Question: I have seen many posts for facebook authentication , either those are old or not working correctly as it should be.
However finally I have made something in my project that works but not fully. Here is code where I ask for
'''
var facebookAuthenticationOptions = new FacebookAuthenticationOptions()
{
AppId = "...ID",
AppSecret = "...AppSecret",
AuthenticationType = "Facebook",
SignInAsAuthenticationType = "ExternalCookie",
//Provider = new FacebookAuthenticationProvider
//{
// OnAuthenticated = async ctx =>
// {
// if (ctx.User["birthday"] != null)
// {
// ctx.Identity.AddClaim(new Claim(ClaimTypes.DateOfBirth,ctx.User["birthday"].ToString()));
// }
// }
//}
};
facebookAuthenticationOptions.Scope.Add("user_birthday");
//facebookAuthenticationOptions.Scope.Add("first_name");
//facebookAuthenticationOptions.Scope.Add("last_name");
//page goes blank if ask for first_name,last_name , if comment out works
//but doesn give date of birth or likes or other things.
facebookAuthenticationOptions.Scope.Add("publish_stream");
facebookAuthenticationOptions.Scope.Add("user_likes");
facebookAuthenticationOptions.Scope.Add("friends_likes");
facebookAuthenticationOptions.Scope.Add("read_stream");
facebookAuthenticationOptions.Scope.Add("email");
app.UseFacebookAuthentication(facebookAuthenticationOptions);
'''

Can anyone please help me why I am not getting friends_like,birthday, user_likes and so on.
In addition, how to get those string values(ie. "user_birthday","first_name") for information retrieval, like how would I know that "user_birthday" returns date of birthday(I got it from searching) , is there any list which have this string names(ie. "user_birthday","first_name") ?
If I use google authentication is it possible to get phone number or first name,last name?
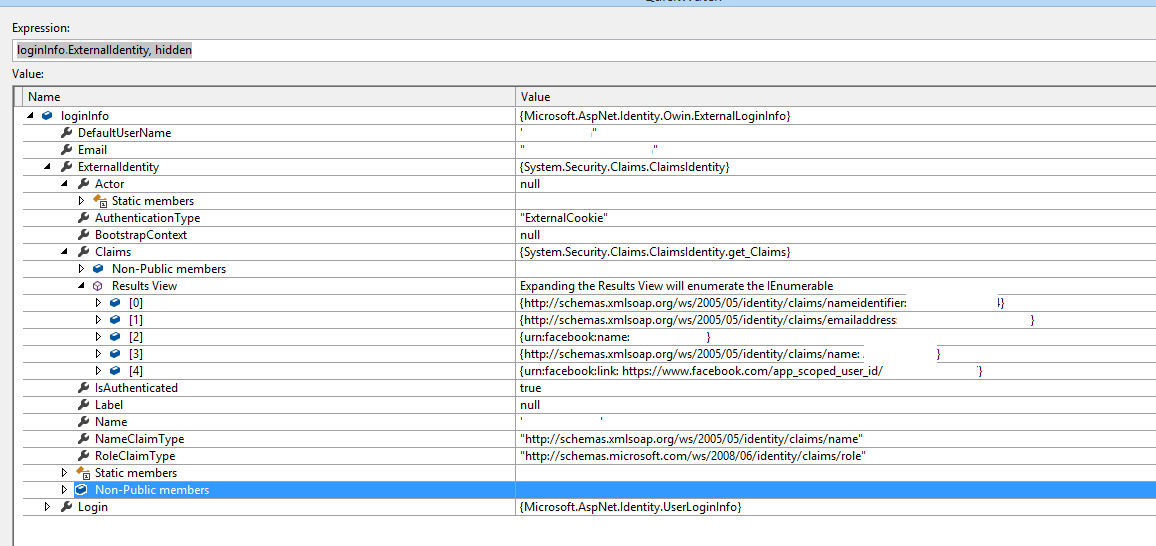
Answer: Solved it,
References there : <URL>
'''
var facebookAuthenticationOptions = new FacebookAuthenticationOptions() {
AppId = ".....",
AppSecret = ".....",
AuthenticationType = "Facebook",
SignInAsAuthenticationType = "ExternalCookie",
Provider = new FacebookAuthenticationProvider {
OnAuthenticated = async ctx => {
ctx.Identity.AddClaim(new Claim(ClaimTypes.DateOfBirth, ctx.User["birthday"].ToString()));
ctx.Identity.AddClaim(new Claim(ClaimTypes.Country, ctx.User["birthday"].ToString()));
ctx.Identity.AddClaim(new Claim(ClaimTypes.Gender, ctx.User["birthday"].ToString()));
ctx.Identity.AddClaim(new Claim(ClaimTypes.MobilePhone, ctx.User["birthday"].ToString()));
ctx.Identity.AddClaim(new Claim(ClaimTypes.OtherPhone, ctx.User["birthday"].ToString()));
ctx.Identity.AddClaim(new Claim(ClaimTypes.HomePhone, ctx.User["birthday"].ToString()));
ctx.Identity.AddClaim(new Claim(ClaimTypes.StateOrProvince, ctx.User["birthday"].ToString()));
ctx.Identity.AddClaim(new Claim(ClaimTypes.Email, ctx.User["birthday"].ToString()));
ctx.Identity.AddClaim(new Claim(ClaimTypes.Country, ctx.User["birthday"].ToString()));
ctx.Identity.AddClaim(new Claim(ClaimTypes.Actor, ctx.User["birthday"].ToString()));
ctx.Identity.AddClaim(new Claim(ClaimTypes.DateOfBirth, ctx.User["birthday"].ToString()));
}
}
};
facebookAuthenticationOptions.Scope.Add("user_birthday");
//facebookAuthenticationOptions.Scope.Add("first_name");
//facebookAuthenticationOptions.Scope.Add("last_name");
facebookAuthenticationOptions.Scope.Add("publish_stream");
facebookAuthenticationOptions.Scope.Add("user_likes");
facebookAuthenticationOptions.Scope.Add("friends_likes");
facebookAuthenticationOptions.Scope.Add("user_about_me");
facebookAuthenticationOptions.Scope.Add("user_friends");
facebookAuthenticationOptions.Scope.Add("user_actions.news");
facebookAuthenticationOptions.Scope.Add("user_actions.video");
facebookAuthenticationOptions.Scope.Add("user_education_history");
facebookAuthenticationOptions.Scope.Add("manage_pages");
facebookAuthenticationOptions.Scope.Add("user_interests");
facebookAuthenticationOptions.Scope.Add("user_location");
facebookAuthenticationOptions.Scope.Add("user_photos");
facebookAuthenticationOptions.Scope.Add("user_relationships");
facebookAuthenticationOptions.Scope.Add("user_relationship_details");
facebookAuthenticationOptions.Scope.Add("user_status");
facebookAuthenticationOptions.Scope.Add("user_tagged_places");
facebookAuthenticationOptions.Scope.Add("user_videos");
facebookAuthenticationOptions.Scope.Add("user_website");
facebookAuthenticationOptions.Scope.Add("read_friendlists");
facebookAuthenticationOptions.Scope.Add("read_stream");
facebookAuthenticationOptions.Scope.Add("email");
app.UseFacebookAuthentication(facebookAuthenticationOptions);
'''